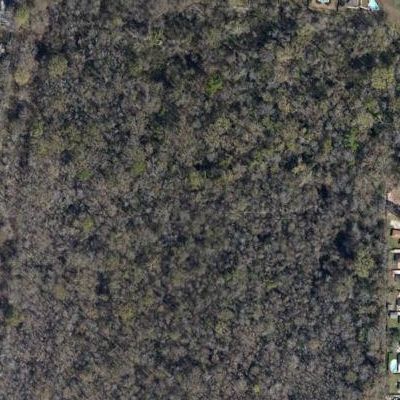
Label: eForest